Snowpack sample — Snodgrass Mountain, Crested Butte, Colorado (2/4/25, 12:06 PM MST)
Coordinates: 38.923, -106.968
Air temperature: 35 °F
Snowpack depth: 80 cm
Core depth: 80 cm
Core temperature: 32 °F
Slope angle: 14°, slope face: 78°
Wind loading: low
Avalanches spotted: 0
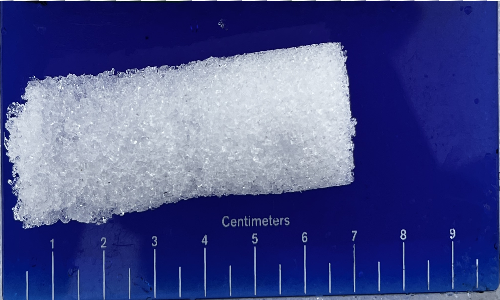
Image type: core
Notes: No avalanches nearby, unusually warm weather for the last month reported by residents, Collected 25 yards from treeline